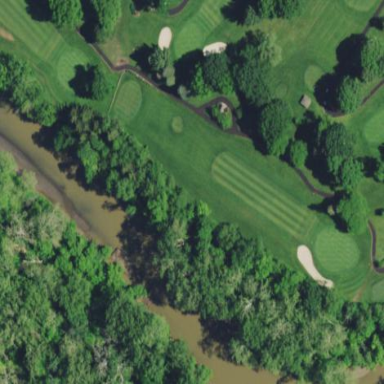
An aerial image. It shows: Grassy area designated as golf fairway.